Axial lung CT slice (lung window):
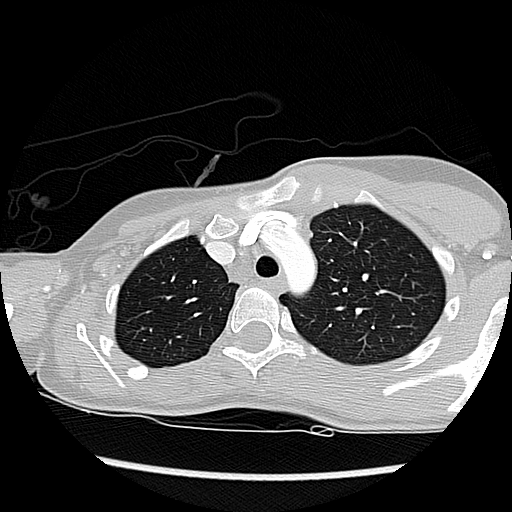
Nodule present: no